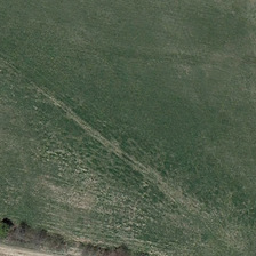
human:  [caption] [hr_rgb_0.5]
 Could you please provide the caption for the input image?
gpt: There are many trees in the bare street.

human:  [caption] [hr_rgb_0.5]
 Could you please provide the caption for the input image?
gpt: A large number of trees were planted on both sides of the bare road.

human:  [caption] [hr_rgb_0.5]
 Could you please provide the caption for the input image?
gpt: a large number of trees are planted on both sides of the naked road.

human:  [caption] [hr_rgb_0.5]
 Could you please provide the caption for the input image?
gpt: Many trees are planted on both sides of the naked road.

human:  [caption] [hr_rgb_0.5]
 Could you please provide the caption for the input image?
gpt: A large number of trees are planted on both sides of the road.